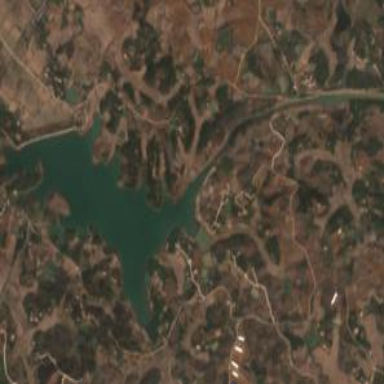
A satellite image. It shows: Reservoir of water.